Field crop: maize
Growth stage: 2
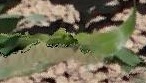
Species: maize